Question: I have following tableView defined:
'''
override func tableView(tableView: UITableView, cellForRowAtIndexPath indexPath: NSIndexPath) -> UITableViewCell {
let cell = tableView.dequeueReusableCellWithIdentifier("ProductCell", forIndexPath:indexPath)
print("Pass it to tableview \(courseName2) ")
print("Pass it to tableview \(codeName2) ")
var count = 0
getTime( (self.courseName2!), courseCode: (self.codeName2!), completion:{(success:[ClassSchedule]) -> Void in
count = classes[0].total!
print("TOTAL CKASSESSSs \(count) ")
dispatch_async(dispatch_get_main_queue(),{
self.tableView.reloadData()
for var i = 0; i < count; ++i
{
//print("FOR LOOP COUNT: \(i)")
cell.textLabel?.text = "\(classes[i].section!)"
// Start Time: \(classes[i].start!)End Time: \(classes[i].end!)
print("FOR LOOP COUNT: \(i) Section\(classes[i].section!)")
}
});
})
return cell
}
'''
The print statement in the for loop function provides correct information from the 'classes' array, but when I simulate the code, only the last element fills up every rows.

Instead of 'TST 101', I want it to display 'LEC 001', 'LEC 002', 'LEC 003', 'LEC 004', 'TST 101' in order, which are contained in 'classes' array.
getTime function, getting data through JSON call:
'''
// Read the JSON
do {
let data: NSData? = NSData(contentsOfURL: url)
if let jsonResult: NSDictionary = try NSJSONSerialization.JSONObjectWithData(data!, options: NSJSONReadingOptions.MutableContainers) as? NSDictionary
{
//////ARRAY///////
let dataArray = jsonResult["data"] as! NSArray
//////
let arrayLength = dataArray.count
var count = 0
//classes.append(ClassSchedule(course: item["subject"] as! String, code: item["catalog_number"] as! String, section: item["section"] as! String) )
print("TOTAL OF CLASSES: \(arrayLength)");
for item in dataArray
{
classes.append(ClassSchedule(course: "TEMP", code: "TEMP", section: "TEMP", days:"TEMP", start:"TEMP", end:"TEMP", building:"TEMP", room:"TEMP", total: arrayLength) )
classes[count].course = (item["subject"] as! String)
classes[count].code = (item["catalog_number"] as! String)
classes[count].section = (item["section"] as! String)
print("Subject: \(classes[count].course!) \(classes[count].code!)");
print("Section: \(classes[count].section!)");
// print("Section: \(section_numb)");
let subjectArray = item["classes"] as! NSArray
for item2 in subjectArray{
let dateDictionary = item2["date"] as! NSDictionary
//let startTime = dateDictionary["start_time"]!
//self.performSelectorOnMainThread("updateIPLabel:", withObject: startTime, waitUntilDone: false)
//let endTime = dateDictionary["end_time"]!
classes[count].days = (dateDictionary["weekdays"] as! String)
classes[count].start = (dateDictionary["start_time"] as! String)
classes[count].end = (dateDictionary["end_time"] as! String)
string1 = classes[count].start!
print("Weekdays: \(classes[count].days!)");
print("START TIME: \(classes[count].start!)");
print("End Time: \( classes[count].end!)");
let locationDictionary = item2["location"] as! NSDictionary
classes[count].building = (locationDictionary["building"] as? String)
classes[count].room = (locationDictionary["room"] as? String)
print("Building: \(classes[count].building) \(classes[count].room)");
count += 1
print(count)
print("")
}
}
//let subject = dataArray["subject"]
}
} catch {
print("bad things happened")
}
//print("ASDIAWDWD: \(classes[0].section)")
// print("ASDIAWDWASDASDD: \(classes[1].section)")
completion(classes: classes)
}).resume()
'''
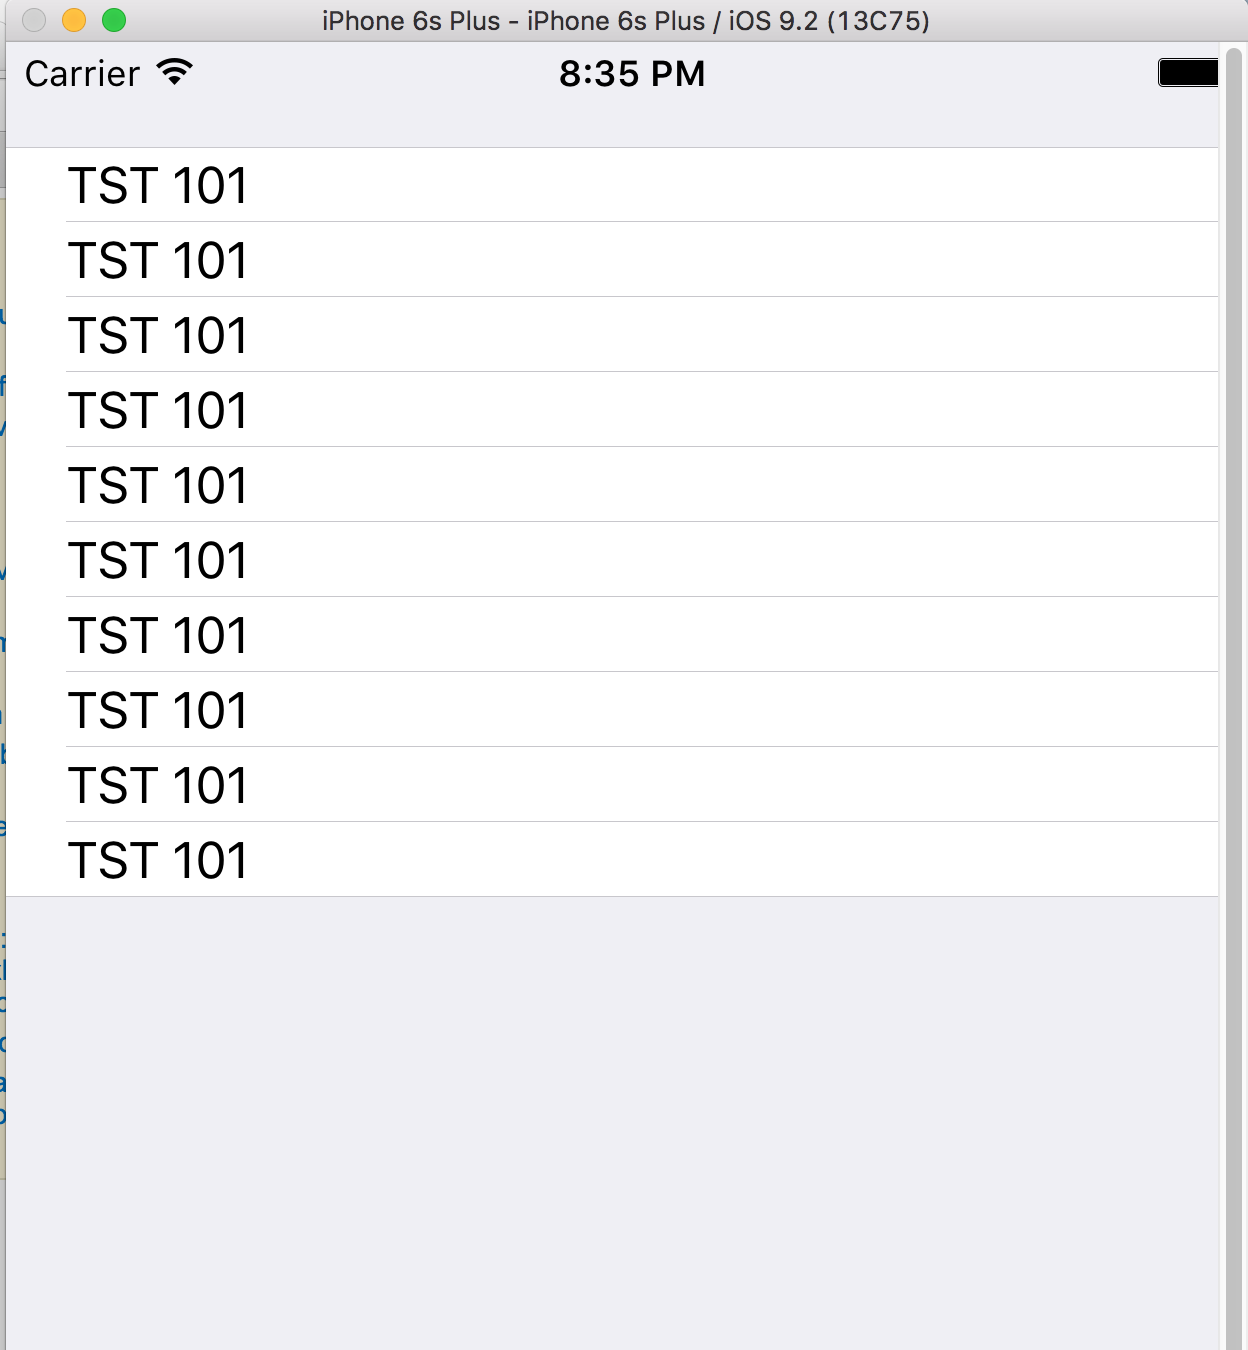
Answer: It's hard to tell what you're trying to do exactly, but you shouldn't be using any asynchronous methods within your table view datasource methods. These methods should only represent data you already have. Seems like you could just replace that entire 'getTime' block with just 'cell.textLabel?.text = "\(classes[indexPath.row].section!)"'.